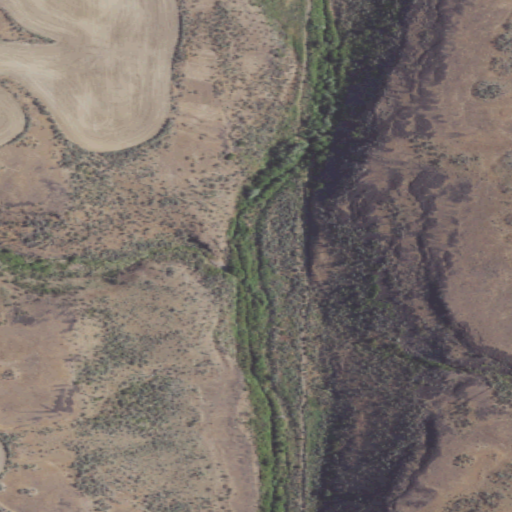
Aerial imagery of valley in Washington named Titchenal Canyon containing shrub and cultivated crops